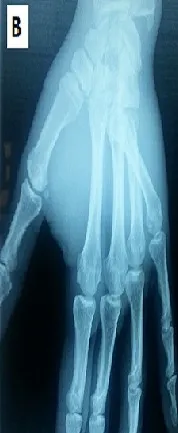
Oblique.
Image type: radiology (x_ray)